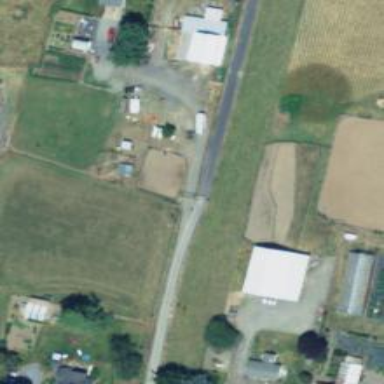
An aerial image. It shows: Driveway.